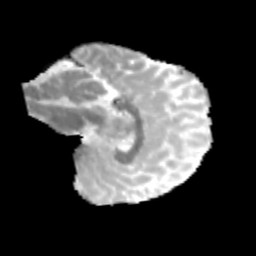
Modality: MD
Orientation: sagittal
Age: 11
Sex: male
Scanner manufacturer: siemens
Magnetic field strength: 3 T
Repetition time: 3.8 s
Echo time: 0.07 s